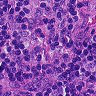
Metastatic tissue present: no